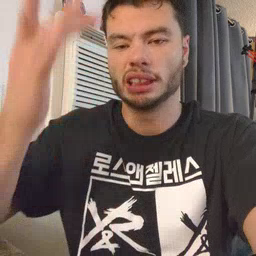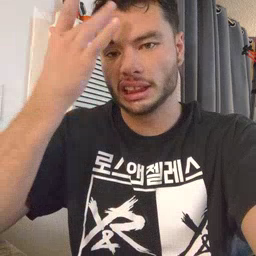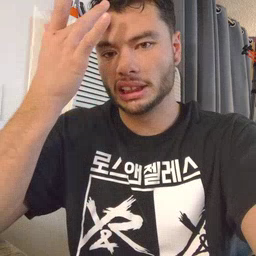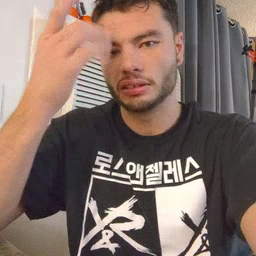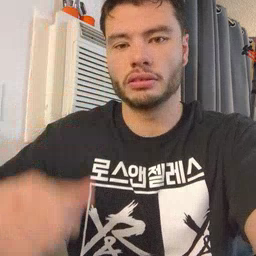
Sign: sick